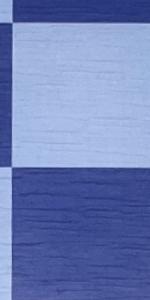
Label: Empty